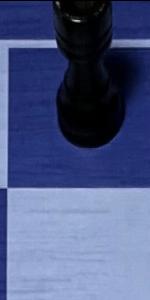
Label: Empty